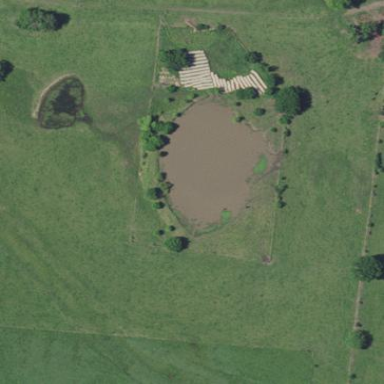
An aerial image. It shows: Serene pond surrounded by nature.